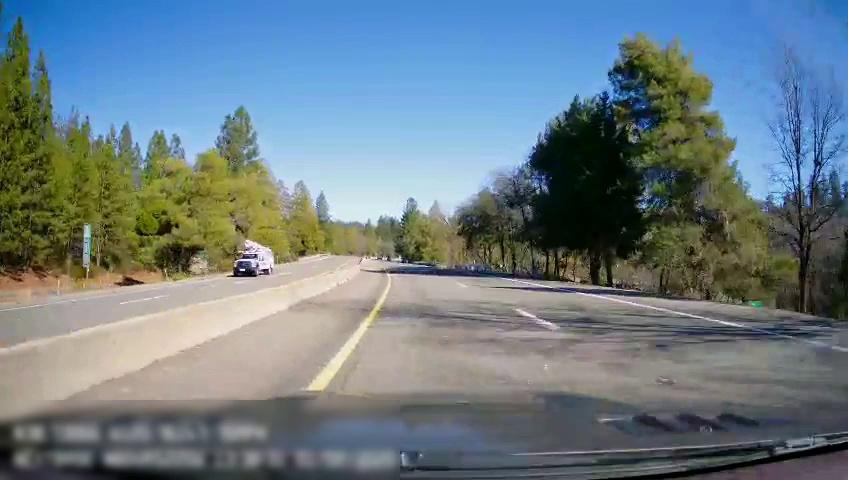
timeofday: Day
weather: Sunny
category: Drivable Space
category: Drivable Space
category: Vehicles | Truck
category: Lanes | Current Lane
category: Lanes | Current Lane
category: Lanes | Alternate Lane
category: Lanes | Opposite Lane
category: Lanes | Opposite Lane
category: Traffic | Signs
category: Traffic | Signs
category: Traffic | Signs